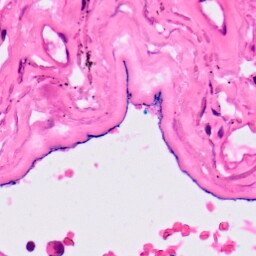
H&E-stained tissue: Lung